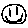
Label: smiley face